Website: bh-photo
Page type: account-selection
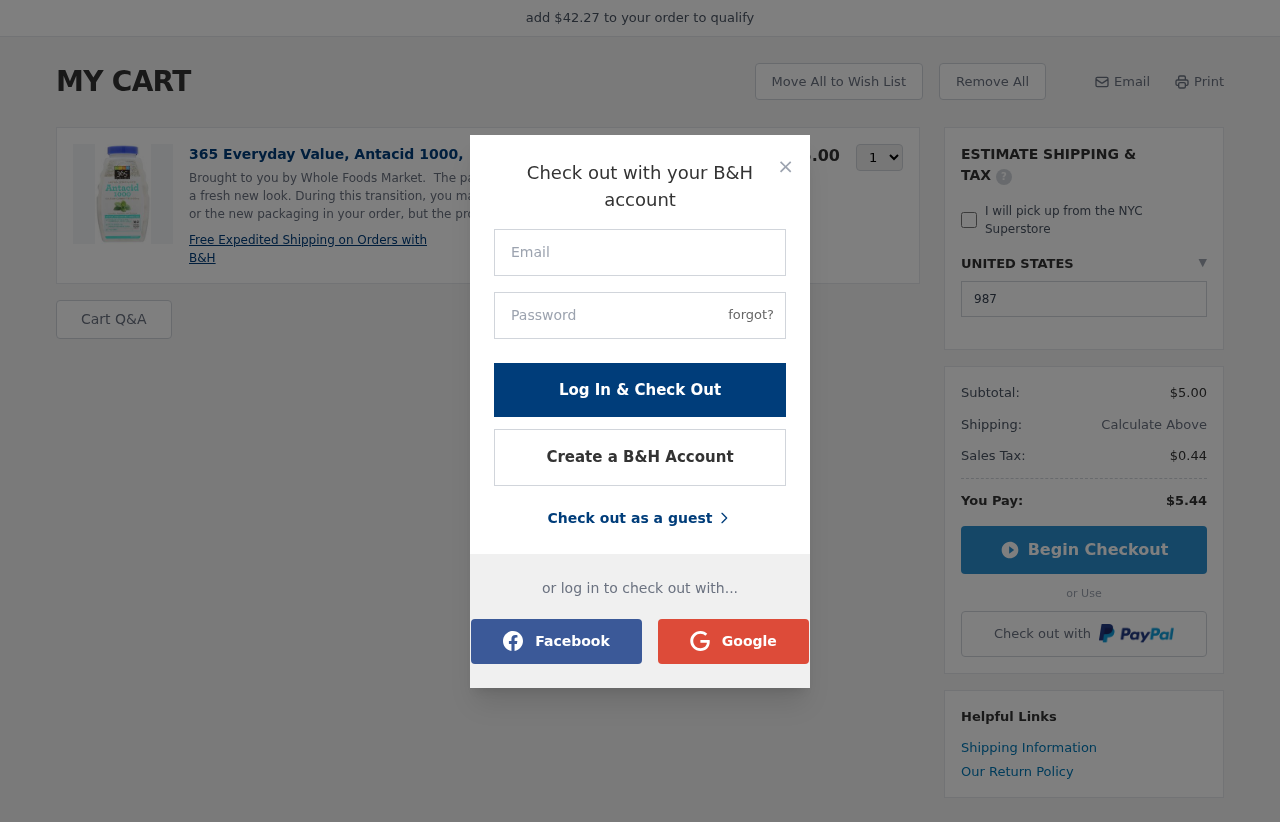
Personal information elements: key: PII_COUNTRY
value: UNITED STATES
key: PII_LOGIN_USERNAME
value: wwalton490
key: PII_POSTCODE
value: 98751
Product elements: key: PRODUCT1_DESC
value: Brought to you by Whole Foods Market.  The packaging for this product has a fresh new look. During this transition, you may get the original packaging or the new packaging in your order, but the produ
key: PRODUCT1_NAME
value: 365 Everyday Value, Antacid 1000, 160 ct
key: PRODUCT1_PRICE
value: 5
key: PRODUCT1_QUANTITY
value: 1
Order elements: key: ORDER_SUBTOTAL
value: $5.00
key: ORDER_TAX
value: $0.44
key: ORDER_TOTAL
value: $5.44
Other elements: key: AMOUNT_TO_QUALIFY
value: $42.27